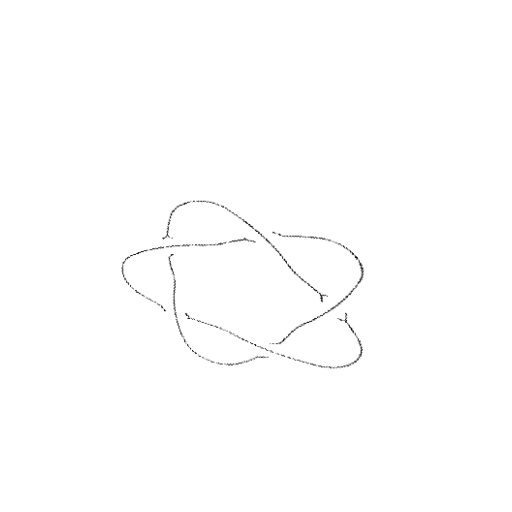
Crossing number: 5